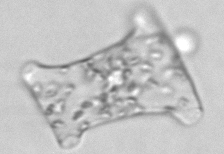
Label: Eucampia